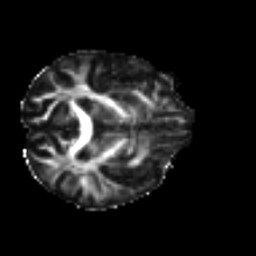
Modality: FA
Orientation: axial
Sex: female
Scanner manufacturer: ge
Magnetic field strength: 3 T
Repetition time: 7 s
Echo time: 0.08 s